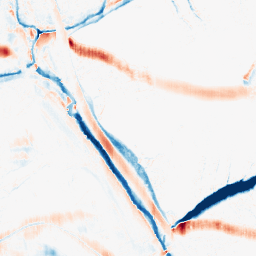
Category: morphological
Decomposition family: morphological_ellipse
Decomposition parameters: operation: average
width: 20
height: 5
Upsampling method: quadratic
Upsampling parameters: scale: 2
Upsampling scale: 2